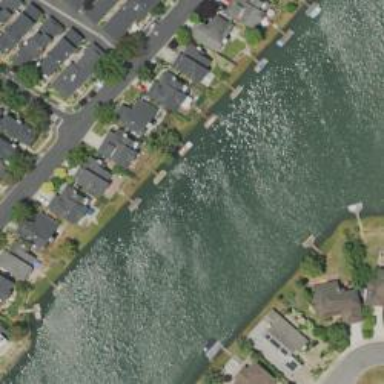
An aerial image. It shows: Dock by the waterway.